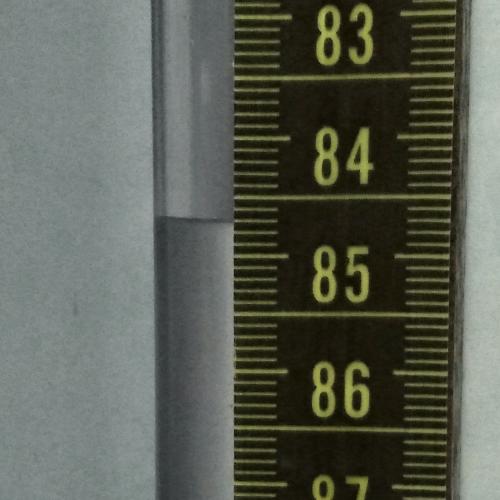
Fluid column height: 84.7 cm